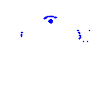
Particle: kaon